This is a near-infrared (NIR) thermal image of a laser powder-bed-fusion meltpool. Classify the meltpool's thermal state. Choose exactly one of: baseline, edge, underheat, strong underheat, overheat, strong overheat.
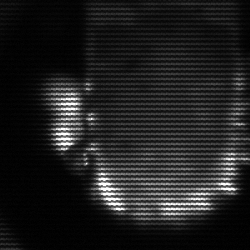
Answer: baseline